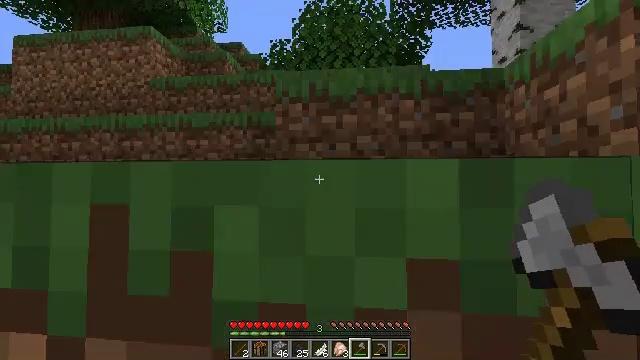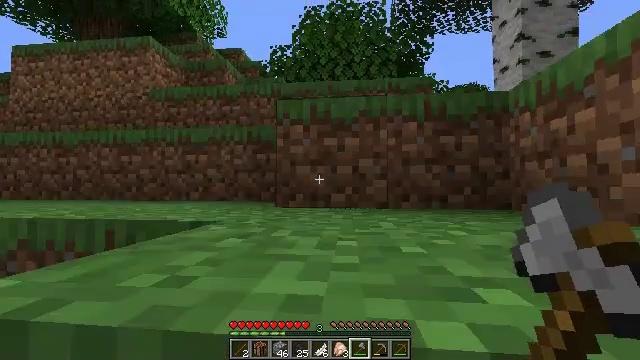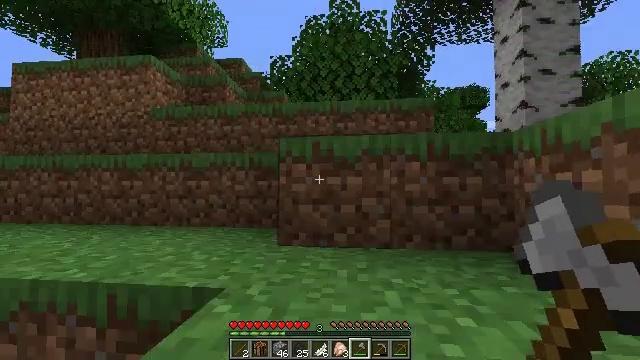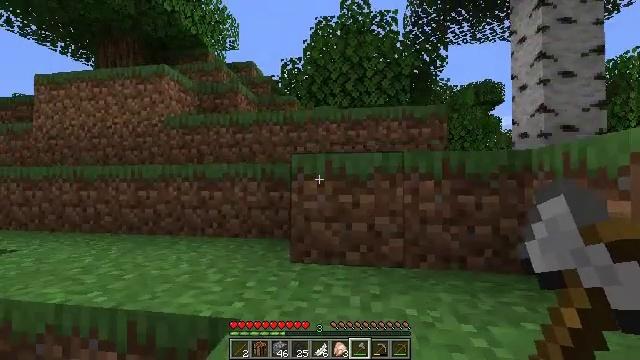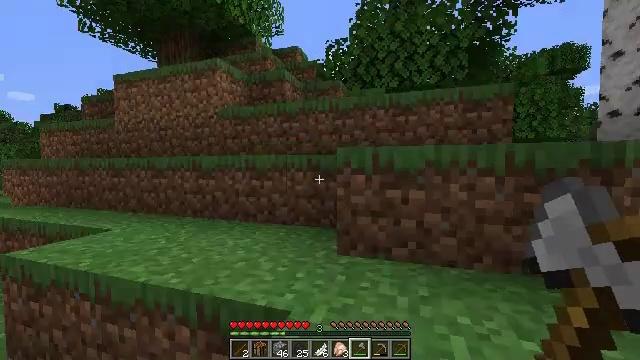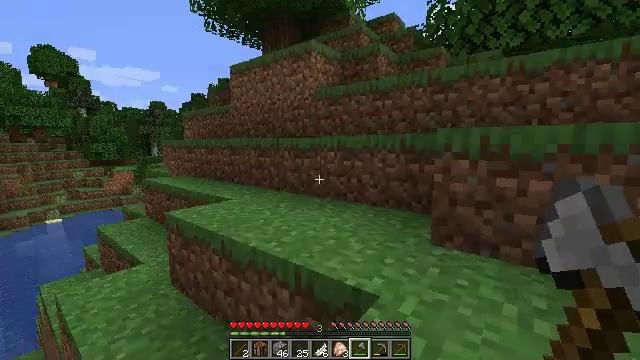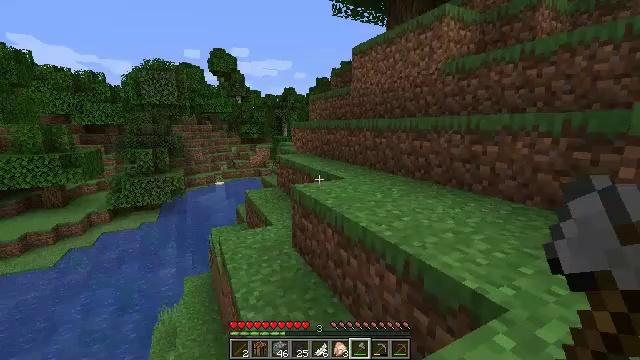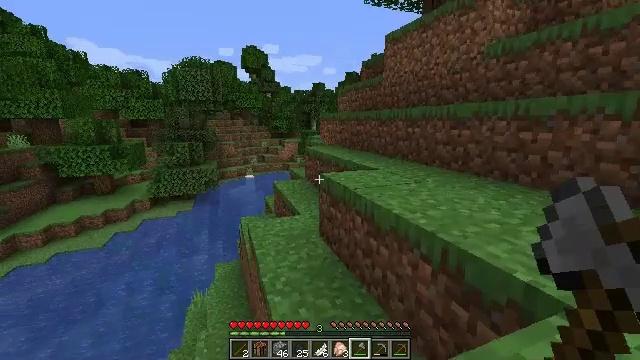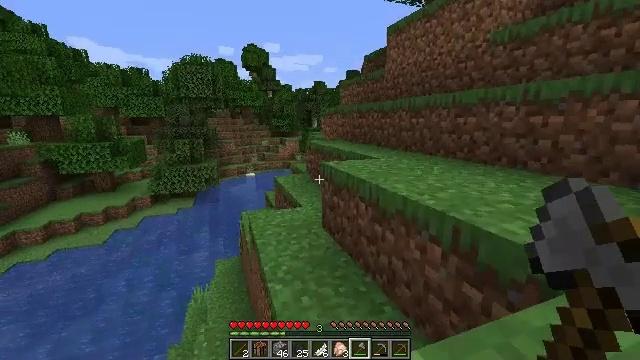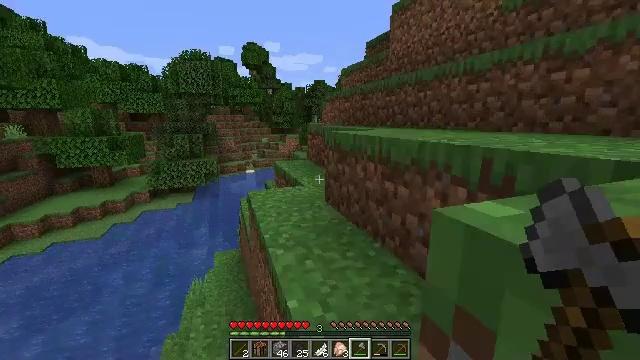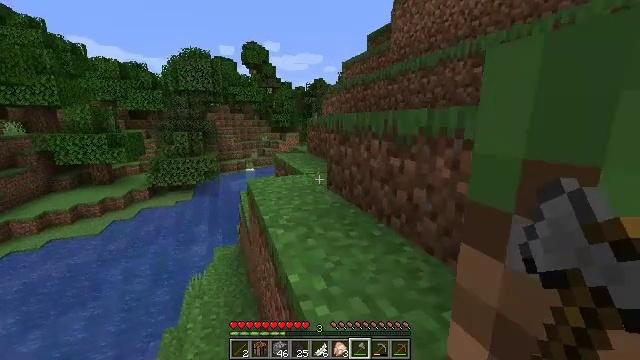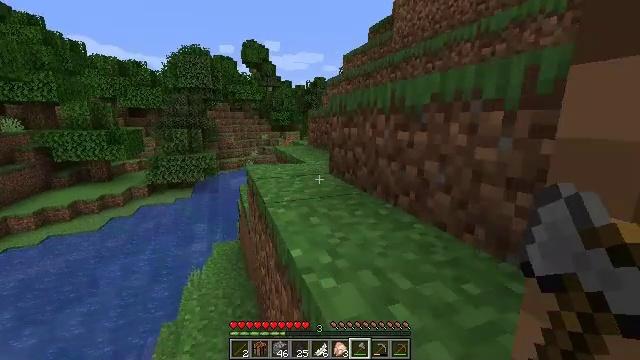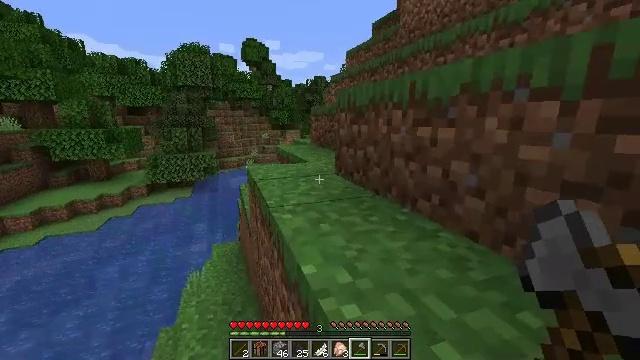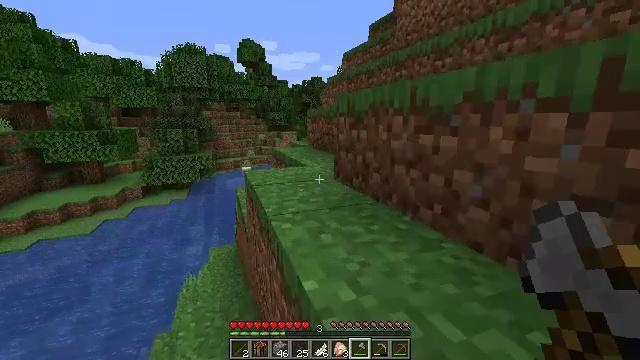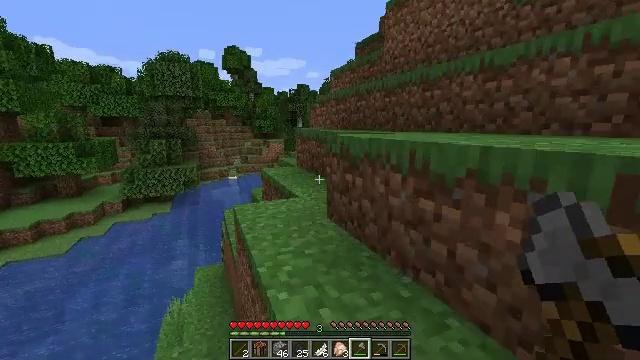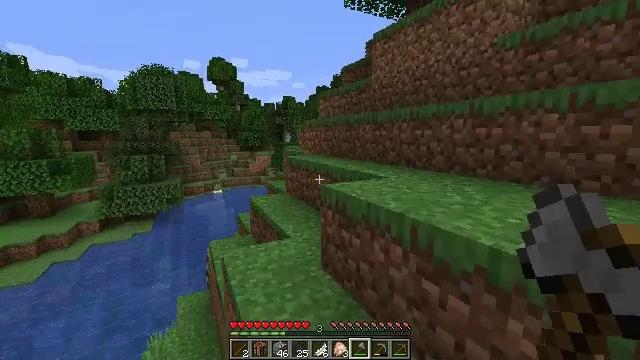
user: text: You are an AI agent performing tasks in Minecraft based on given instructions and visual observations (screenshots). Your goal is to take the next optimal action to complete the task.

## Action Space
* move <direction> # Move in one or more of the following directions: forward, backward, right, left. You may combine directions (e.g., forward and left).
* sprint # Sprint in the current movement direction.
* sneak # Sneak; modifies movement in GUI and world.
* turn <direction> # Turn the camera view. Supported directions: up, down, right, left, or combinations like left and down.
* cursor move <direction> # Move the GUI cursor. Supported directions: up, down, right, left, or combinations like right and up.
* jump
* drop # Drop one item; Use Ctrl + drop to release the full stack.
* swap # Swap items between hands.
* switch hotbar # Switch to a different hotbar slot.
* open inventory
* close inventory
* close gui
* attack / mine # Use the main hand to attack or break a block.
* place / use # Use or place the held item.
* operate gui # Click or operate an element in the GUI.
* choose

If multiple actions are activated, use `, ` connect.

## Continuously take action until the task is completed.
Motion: motion action
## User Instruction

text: Kill mobs.
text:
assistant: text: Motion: move forward, jump
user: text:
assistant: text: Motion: move forward, jump
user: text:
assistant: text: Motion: move forward, turn left, jump
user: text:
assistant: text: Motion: move forward, turn left and down
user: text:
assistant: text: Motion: move forward, turn left and down
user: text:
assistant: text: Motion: move forward, turn left and down
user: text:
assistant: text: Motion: move forward, turn left
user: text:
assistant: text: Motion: move forward
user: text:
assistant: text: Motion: move forward
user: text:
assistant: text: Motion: move forward
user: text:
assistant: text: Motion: move forward
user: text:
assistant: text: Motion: move forward
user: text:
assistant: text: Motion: move forward, jump
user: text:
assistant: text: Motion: move forward, turn right and up, jump
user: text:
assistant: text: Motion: move forward, turn right and up, jump
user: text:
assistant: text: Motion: move forward, turn right and up, jump
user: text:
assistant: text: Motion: move forward, jump
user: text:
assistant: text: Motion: move forward
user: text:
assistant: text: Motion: move forward
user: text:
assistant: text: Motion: move forward and move right
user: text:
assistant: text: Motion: move forward and move right
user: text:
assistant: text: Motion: move forward and move right
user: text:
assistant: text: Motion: move forward and move right
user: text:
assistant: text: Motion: move forward and move right
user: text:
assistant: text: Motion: move forward and move right
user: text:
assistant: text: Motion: move forward and move right
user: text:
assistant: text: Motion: move forward and move right
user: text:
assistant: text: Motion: move forward and move right
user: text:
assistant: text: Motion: move forward and move right, jump
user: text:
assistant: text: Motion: move forward and move right, jump